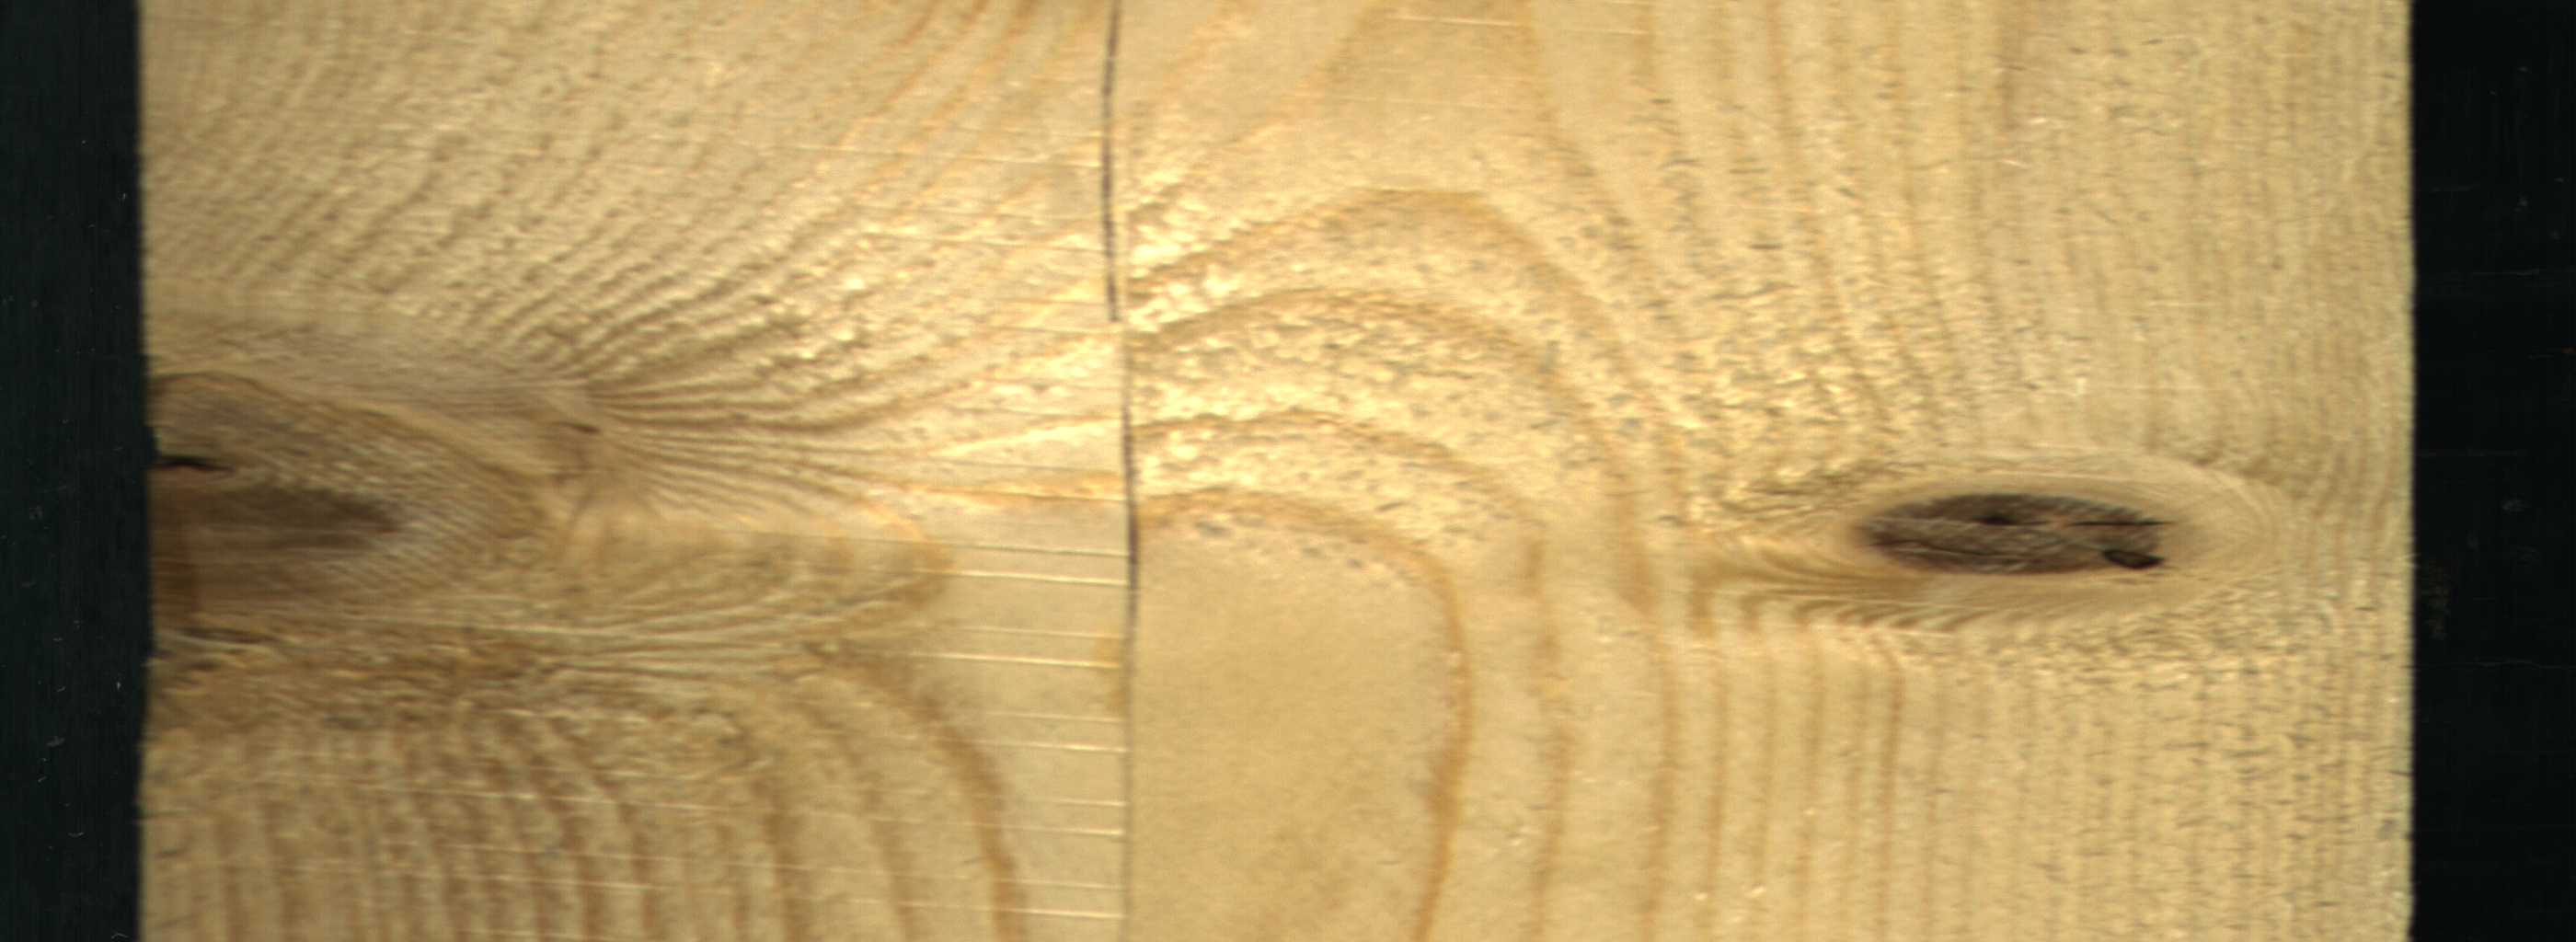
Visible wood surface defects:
Crack
Crack
Dead_Knot
Live_Knot